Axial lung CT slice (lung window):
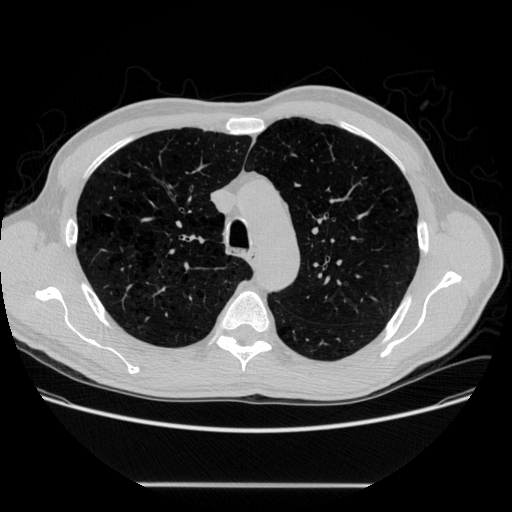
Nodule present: no